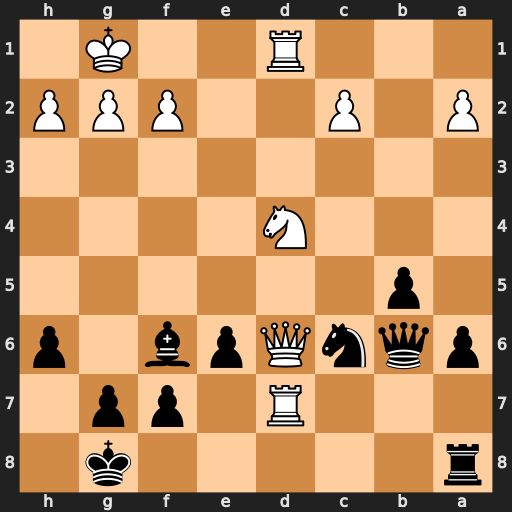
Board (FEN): r5k1/3R1pp1/pqnQpb1p/1p6/3N4/8/P1P2PPP/3R2K1
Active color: b
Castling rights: -
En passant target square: -
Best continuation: Bxd4 Rxd4 Qxd4 Qxd4 Nxd4